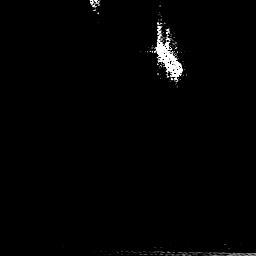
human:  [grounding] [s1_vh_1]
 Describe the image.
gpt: In the satellite image, there is  <ref>1 medium ship </ref> <box>[[57, 14, 72, 31, 0]]</box> located at top.